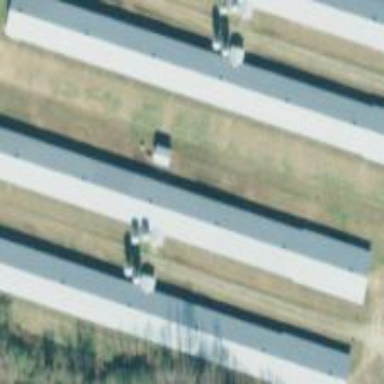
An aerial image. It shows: Poultry house.